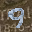
Label: 9